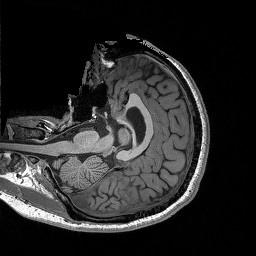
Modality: T1w
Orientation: axial